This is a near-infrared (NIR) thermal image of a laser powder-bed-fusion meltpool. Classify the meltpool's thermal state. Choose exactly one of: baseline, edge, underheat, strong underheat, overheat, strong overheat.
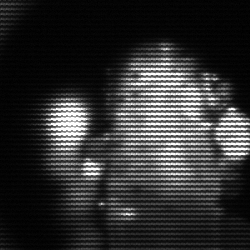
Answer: strong underheat